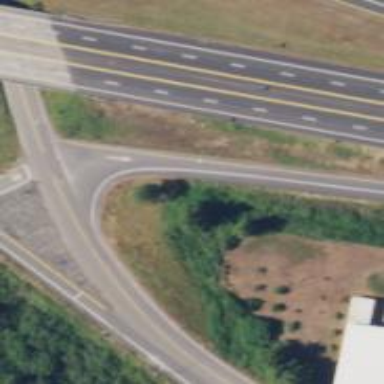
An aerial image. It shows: Trunk link highway.